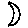
Label: moon